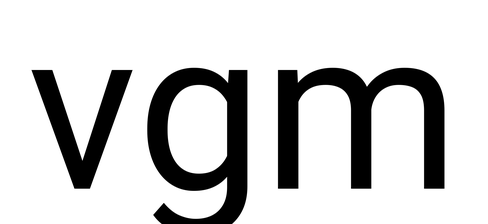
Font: Roboto_Regular